一年级 · 算术
(8 分) 连一连, 把得数相同的算式用线连起来。

| $1+2$ | $3+2$ |
| :--- | :--- |
| $2+2$ | $5-2$ |
| $4-3$ | $0+1$ |
| $2+3$ | $5-1$ |

| $4-2$ | $1+2$ |
| :--- | :--- |
| $5-1$ | $3-2$ |
| $5-4$ | $4-0$ |
| $2+1$ | $5-3$ |
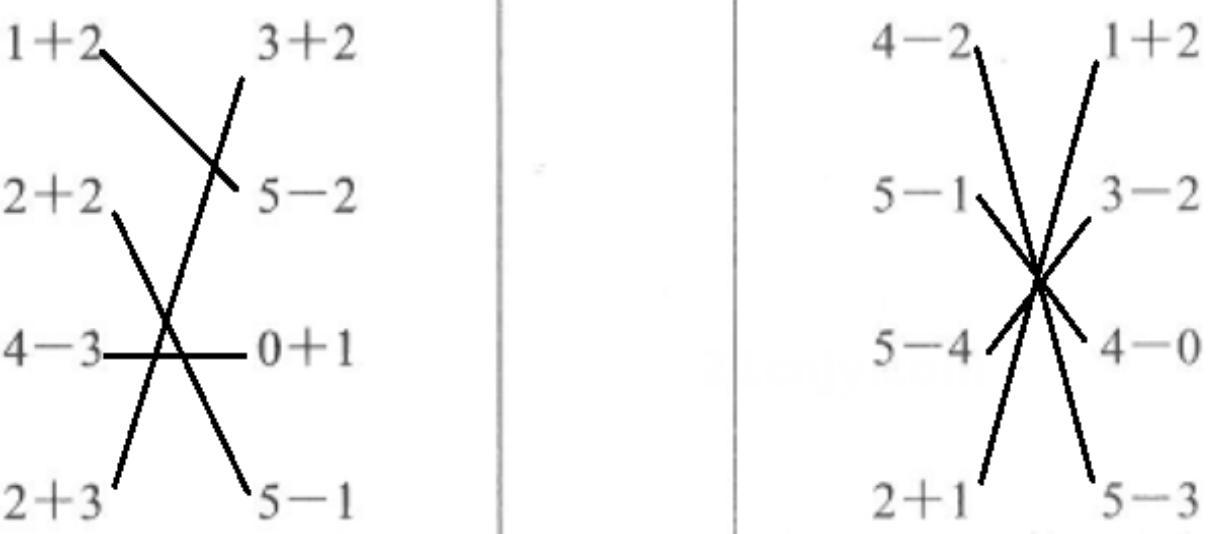
答案:
解析: